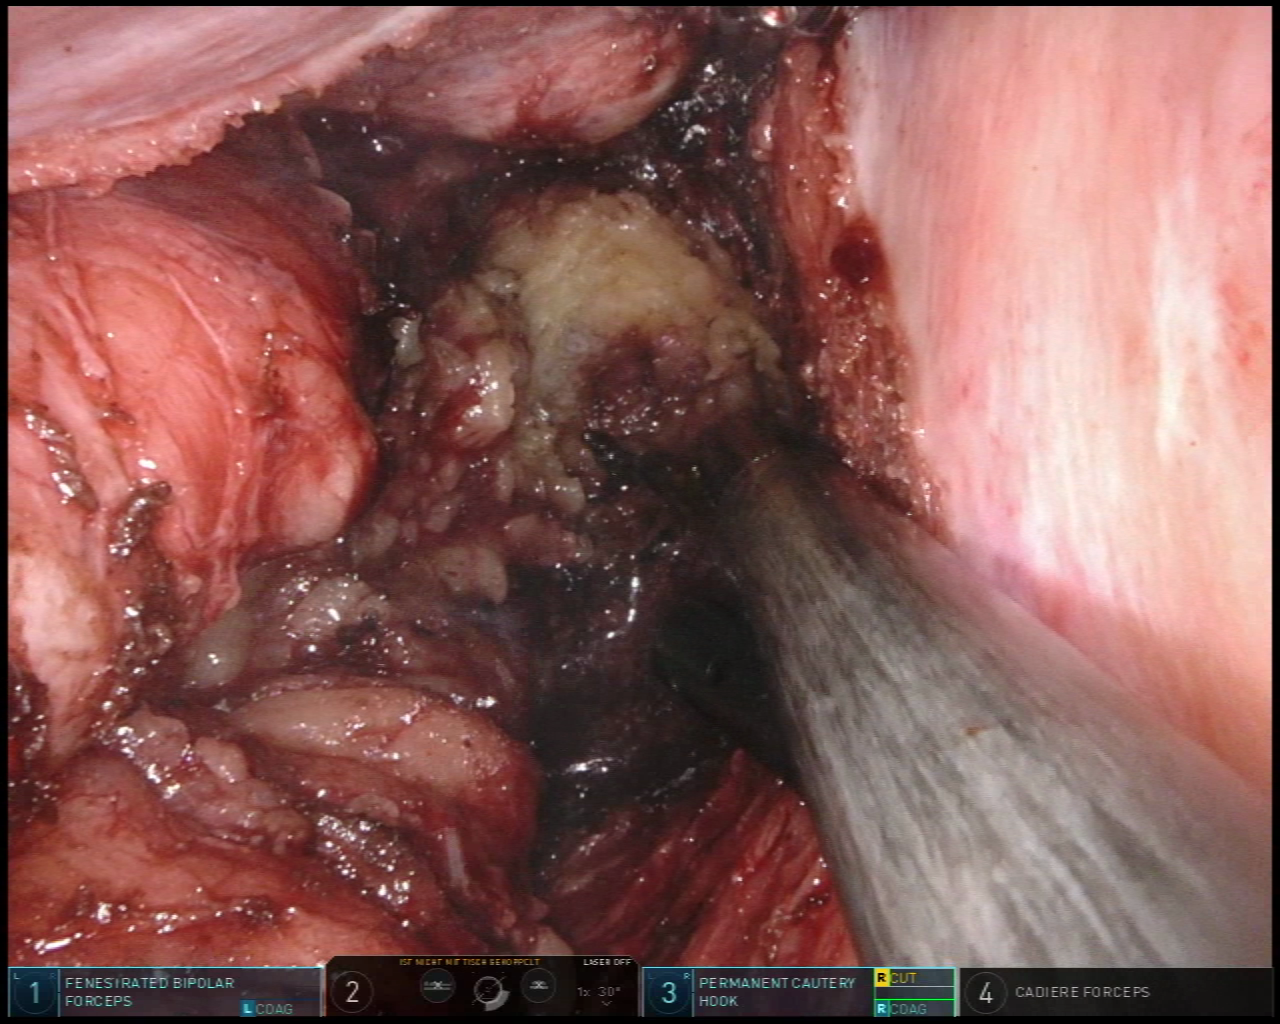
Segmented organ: vesicular_glands
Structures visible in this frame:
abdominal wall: no
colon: no
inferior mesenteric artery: no
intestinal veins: no
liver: no
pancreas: no
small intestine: no
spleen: no
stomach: no
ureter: no
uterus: no
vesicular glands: yes